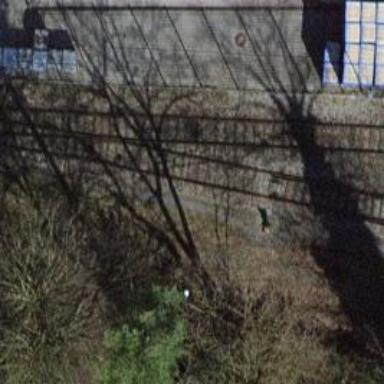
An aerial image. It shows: Single rail track for railway.